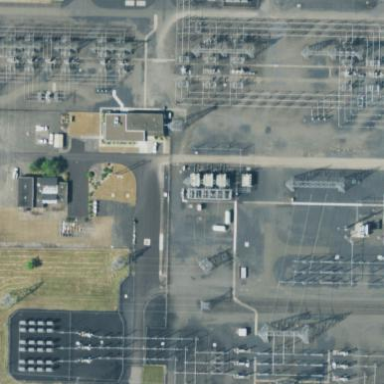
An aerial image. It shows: Distribution substation surrounded by fence.